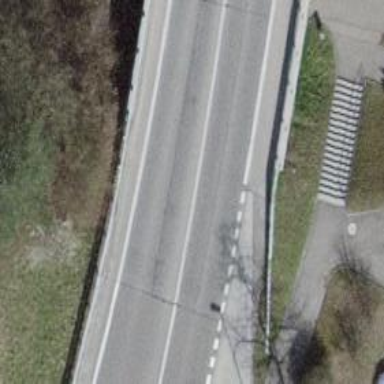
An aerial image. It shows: Secondary road crossing bridge.